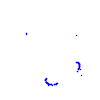
Particle: proton